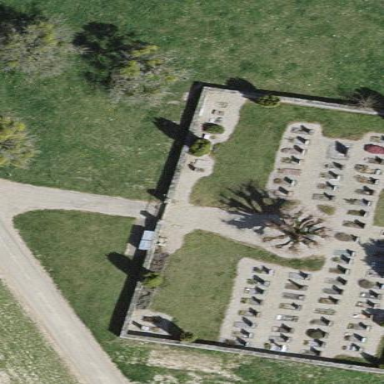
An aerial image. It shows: Cemetery.